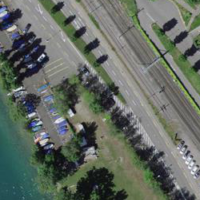
EUNIS habitat code: 57
Species observed at this site:
Tussilago farfara